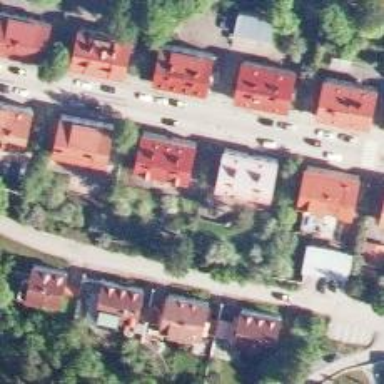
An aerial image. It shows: Alley classified as service road.